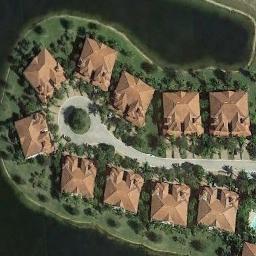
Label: dense_residential